Question: When I try to set version 1 (I only have version) as the default version in Settings>App Engine> Version I get a weird error saying "The version could not be set as the default" Could this be whats causing the problem? Any ideas on how to fix?
I have been developing a project with Google Cloud Endpoints. So far I have developed it all locally. I went to deploy it today and something isnt working. I can access the API and API explorer when on localhost. So 'http://localhost:8080/_ah/api/myapi/v1/test' will work but when I deploy it, it isn't working. I get 'Note found' when I visit 'http://myapp.appspot.com/_ah/api/myapi/v1/test'. The same is true for the api explorer, it works locally but then I get nothing when I try to use it on deployed URL.
The deploy seems successful:
'''
% appcfg.py update .
07:00 PM Application: struction-api; version: 1
07:00 PM Host: appengine.google.com
07:00 PM
Starting update of app: struction-api, version: 1
07:00 PM Getting current resource limits.
07:00 PM Scanning files on local disk.
07:00 PM Cloning 5 application files.
07:00 PM Uploading 2 files and blobs.
07:00 PM Uploaded 2 files and blobs
07:00 PM Compilation starting.
07:00 PM Compilation completed.
07:00 PM Starting deployment.
07:00 PM Checking if deployment succeeded.
07:00 PM Deployment successful.
07:00 PM Checking if updated app version is serving.
07:00 PM Checking if Endpoints configuration has been updated.
07:00 PM Will check again in 1 seconds.
07:00 PM Checking if Endpoints configuration has been updated.
07:00 PM Will check again in 2 seconds.
07:00 PM Checking if Endpoints configuration has been updated.
07:00 PM Completed update of app: struction-api, version: 1
07:00 PM Uploading index definitions.
'''
I also can't see any errors when I check logs or admin logs.
Here are the logs:
'Endpoints: https://1-dot-struction-api.appspot.com/_ah/api/structions@v1 Saved'
and the admin logs:

According to all the docs, this means it has been deployed with no errors.
Could the issue been in my app.yaml? Here it is:
'''
application: my-app
version: 1
runtime: python27
threadsafe: true
api_version: 1
handlers:
# Endpoints handler
- url: /_ah/spi/.*
script: myapi.APPLICATION
libraries:
- name: pycrypto
version: latest
- name: endpoints
version: 1.0
'''
According to everything I have found, I am doing everything correctly but my APIs still won't load. I am using NDB if that could be a factor, but I can't even access APIs that don't have any data storage stuff going on.
Thanks in advance if anybody knows thats going on here, very frustrating.
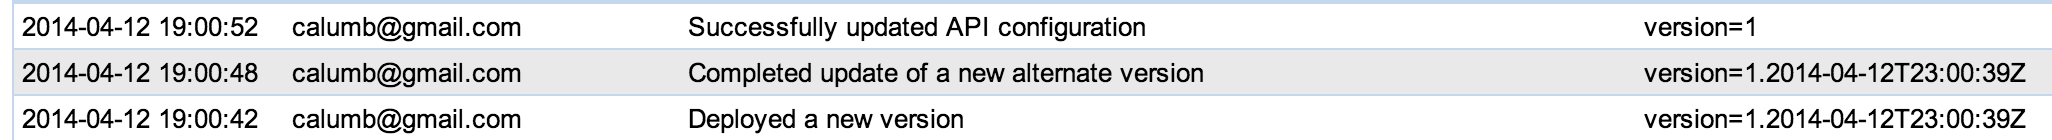
Answer: It did end up having to do with the version. For some reason the new Cloud Platform Admin console was throwing the error not allowing me to set the application as default.
I went the old app engine admin interface, found the versions links on the left bar and in here I was able to set my (only) version as the default. Then everything started to work.